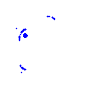
Particle: pion